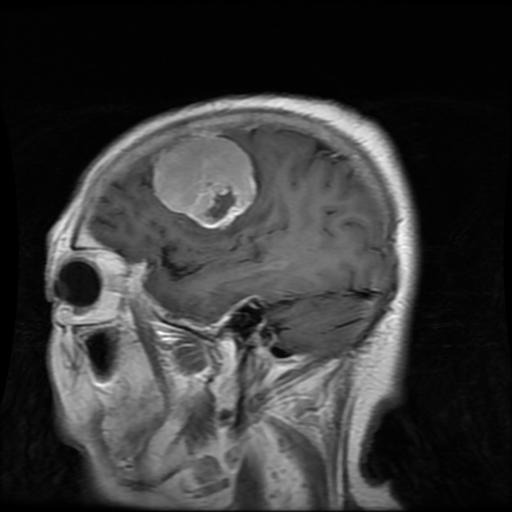
Label: meningioma